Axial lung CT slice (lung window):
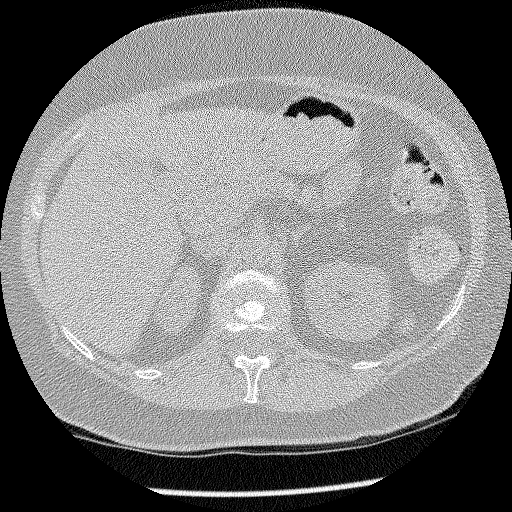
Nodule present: no